Interaction volume radius: 10 \u00c5
Interaction volume height: 20 \u00c5
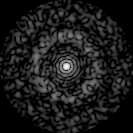
Disorder parameter: 0.8461